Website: macys
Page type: delivery-shipping
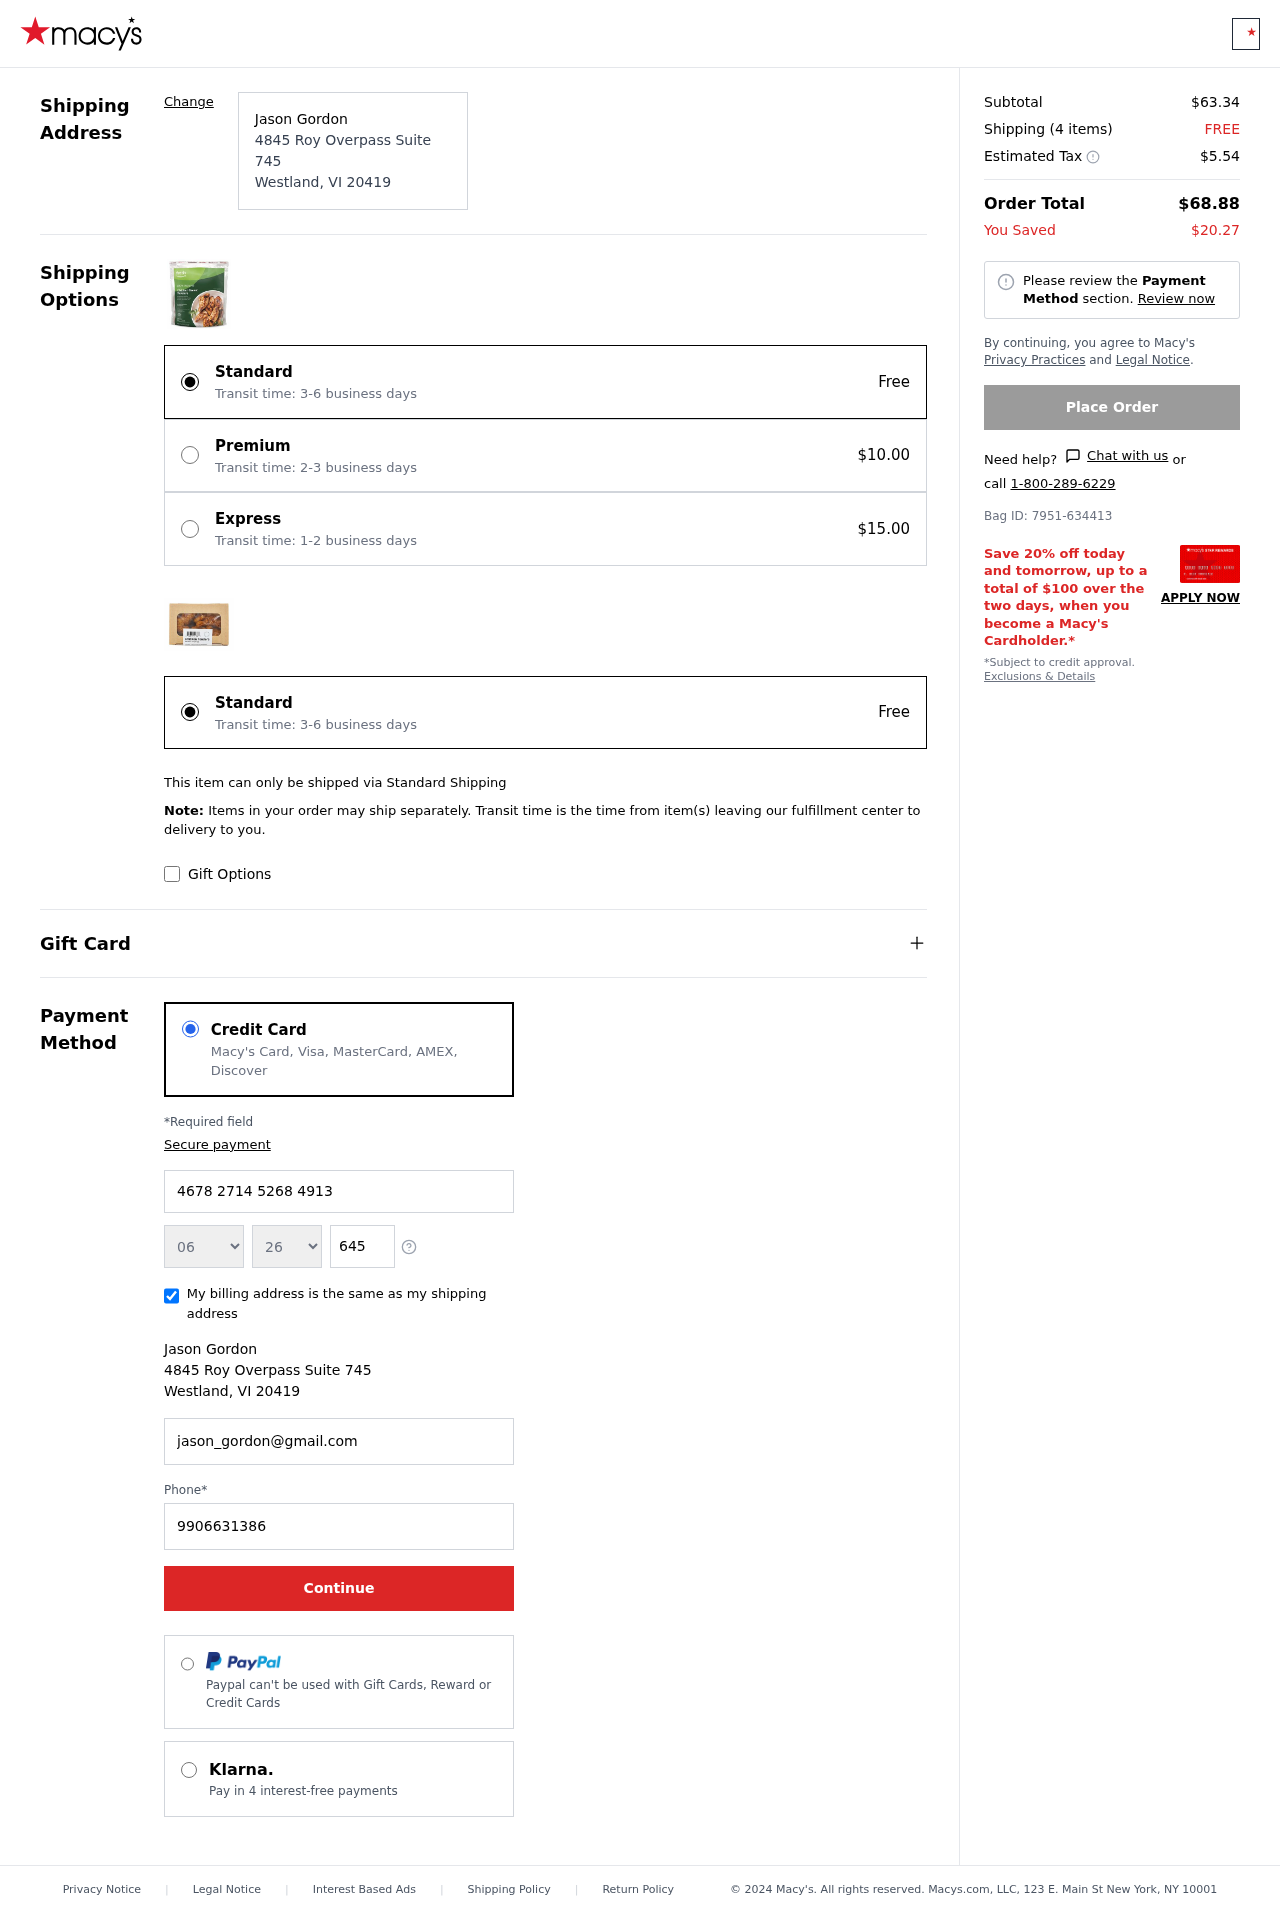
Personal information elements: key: PII_CARD_EXPIRY_MONTH
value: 06
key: PII_CARD_EXPIRY_YEAR
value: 26
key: PII_CITY
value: Westland
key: PII_CITY_STATE_ZIP
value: Westland, VI 20419
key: PII_FULLNAME
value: Jason Gordon
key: PII_POSTCODE
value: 20419
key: PII_STATE_ABBR
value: VI
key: PII_STREET
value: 4845 Roy Overpass Suite 745
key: PII_CARD_NUMBER
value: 4678 2714 5268 4913
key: PII_CARD_CVV
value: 645
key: PII_EMAIL
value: jason_gordon@gmail.com
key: PII_PHONE
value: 9906631386
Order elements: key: ORDER_SUBTOTAL
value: $63.34
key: ORDER_NUM_ITEMS
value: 4
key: ORDER_SHIPPING_COST
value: FREE
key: ORDER_TAX
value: $5.54
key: ORDER_TOTAL
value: $68.88
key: ORDER_SAVINGS
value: $20.27
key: ORDER_BAG_ID
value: Bag ID: 7951-634413